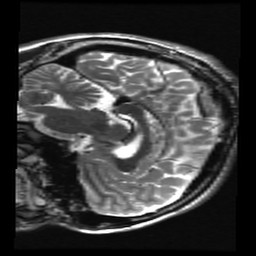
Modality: T2w
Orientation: sagittal
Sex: male
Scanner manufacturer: ge
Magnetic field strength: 3 T
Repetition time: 5 s
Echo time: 0.101 s